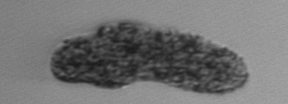
Label: fecal_pellet